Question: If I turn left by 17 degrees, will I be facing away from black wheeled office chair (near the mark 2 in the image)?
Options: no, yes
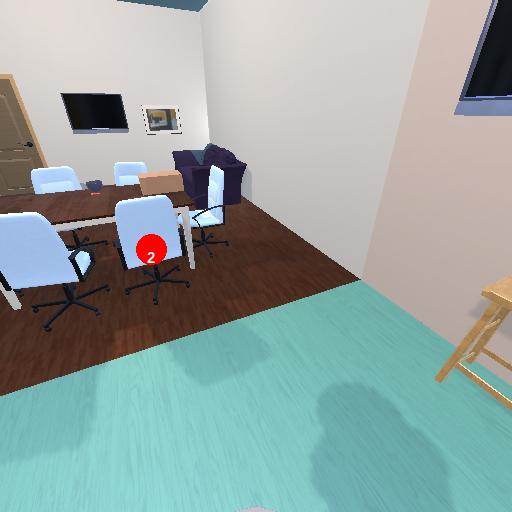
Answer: no